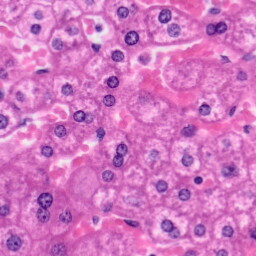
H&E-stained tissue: Liver